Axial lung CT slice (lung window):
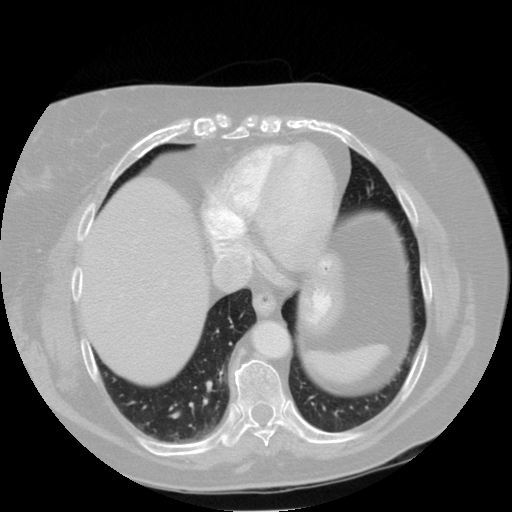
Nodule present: no